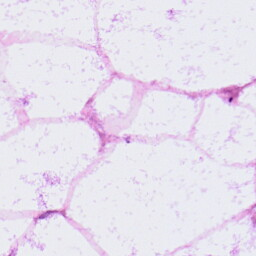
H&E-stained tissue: LymphNode